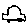
Label: car